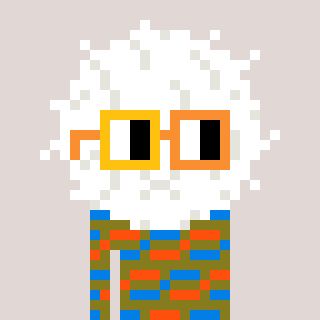
a pixel art character with square yellow and orange glasses, a cottonball-shaped head and a gunk-colored body on a warm background